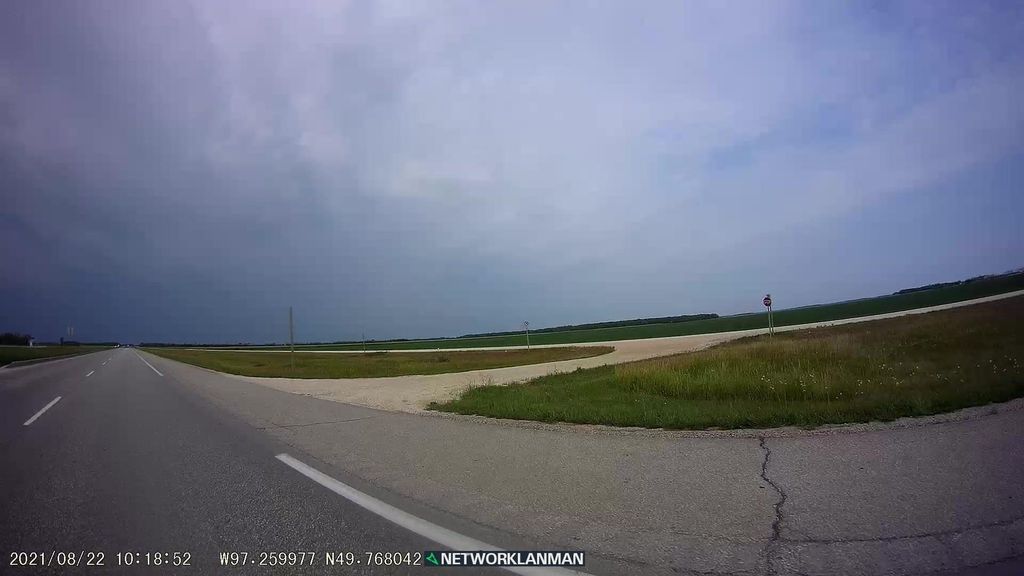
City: winnipeg